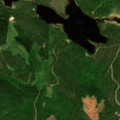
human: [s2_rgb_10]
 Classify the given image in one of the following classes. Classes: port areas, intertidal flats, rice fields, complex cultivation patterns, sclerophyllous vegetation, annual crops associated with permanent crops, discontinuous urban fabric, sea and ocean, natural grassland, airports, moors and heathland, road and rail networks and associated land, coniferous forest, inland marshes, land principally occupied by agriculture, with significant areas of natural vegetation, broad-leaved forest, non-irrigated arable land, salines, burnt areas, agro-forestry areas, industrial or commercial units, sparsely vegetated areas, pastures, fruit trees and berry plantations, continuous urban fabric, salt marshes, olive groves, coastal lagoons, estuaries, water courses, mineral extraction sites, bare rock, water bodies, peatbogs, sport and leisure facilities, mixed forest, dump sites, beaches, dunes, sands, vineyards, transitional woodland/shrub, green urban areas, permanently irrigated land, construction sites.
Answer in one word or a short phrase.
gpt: coniferous forest, mixed forest, water bodies